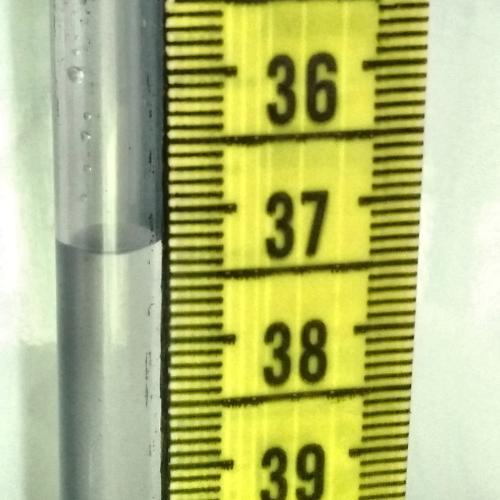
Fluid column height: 37.3 cm